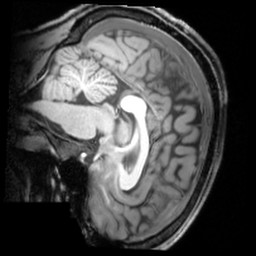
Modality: T1w
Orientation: sagittal
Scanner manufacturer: siemens
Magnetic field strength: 3 T
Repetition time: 1.9 s
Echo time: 0.00397 s